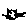
Label: cat